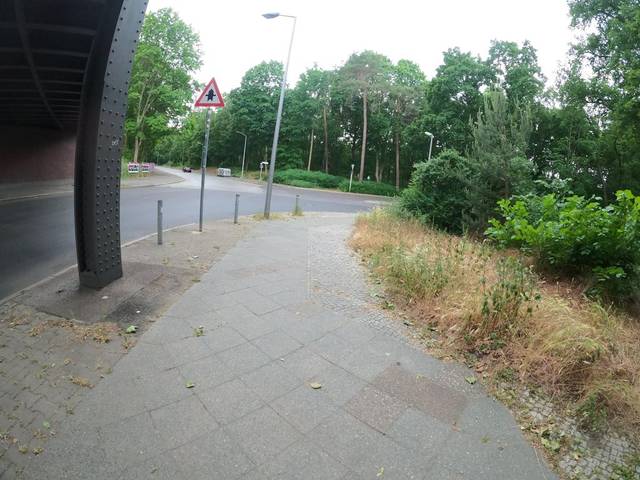
Region: Germany
Coordinates: 52.524, 13.245